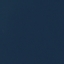
Land use / land cover: SeaLake